Question: What is the reading of this measurement?
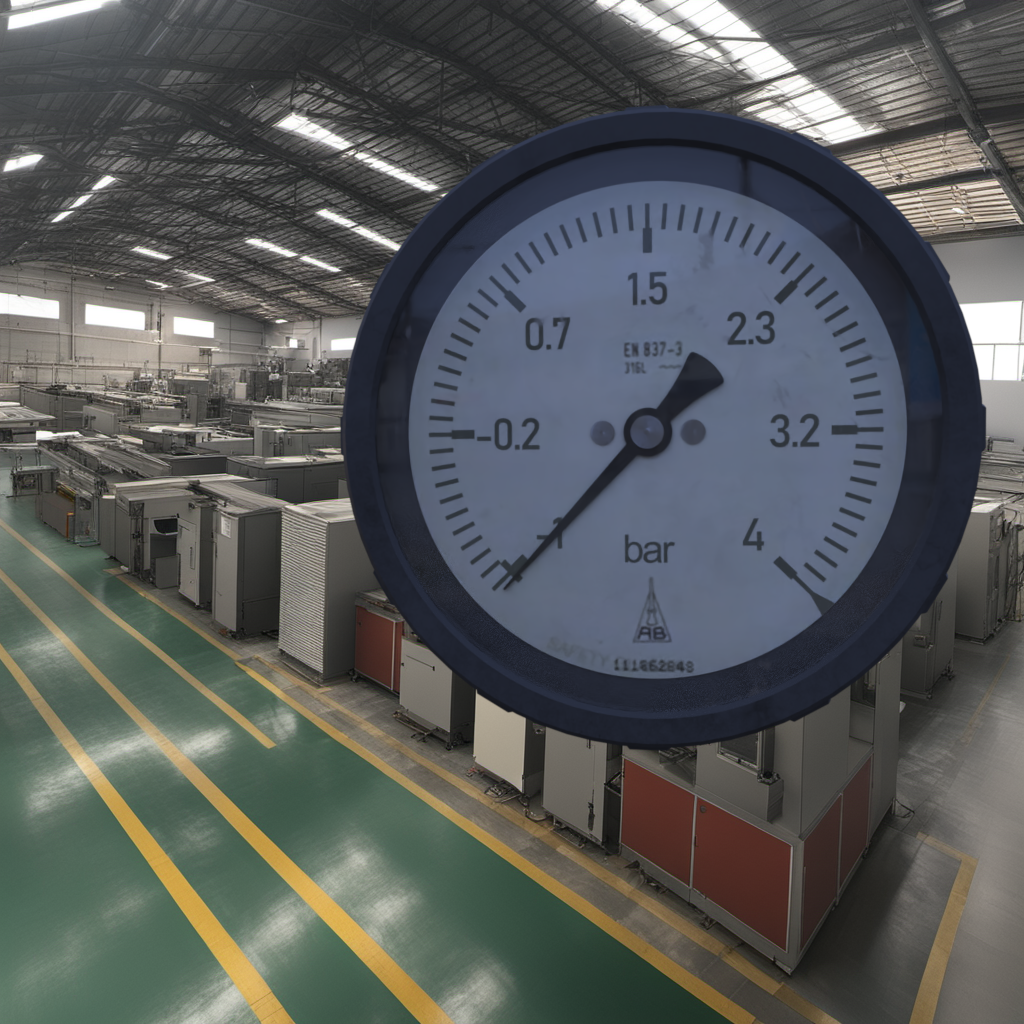
Answer: The result is -1.1
Question: What is the reading range of the measurement in the image?
Answer: The range is from -1 to 4
Question: What is the minimum and maximum value range of the measurement in the image?
Answer: The minimum value is -1 and the maximum value is 4